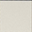
Piece: xx